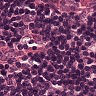
Metastatic tissue present: no